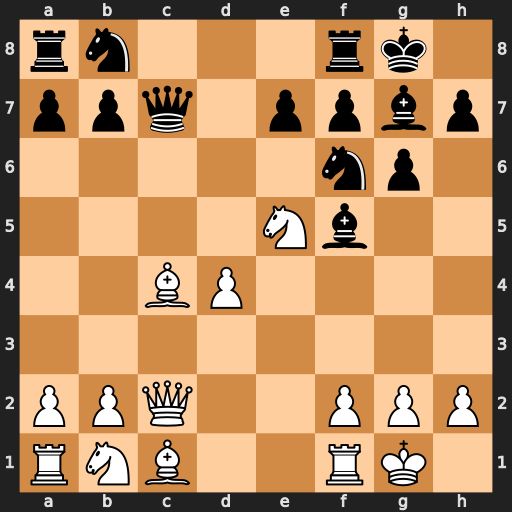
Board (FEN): rn3rk1/ppq1ppbp/5np1/4Nb2/2BP4/8/PPQ2PPP/RNB2RK1
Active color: w
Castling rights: -
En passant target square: -
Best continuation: Bxf7+ Rxf7 Qxc7